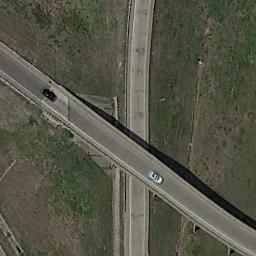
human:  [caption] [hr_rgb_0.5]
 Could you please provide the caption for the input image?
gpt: The cross-line overpass is over the road on the lawn .

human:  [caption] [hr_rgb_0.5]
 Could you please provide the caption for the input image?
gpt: The overpass is next to the grass with some cars .

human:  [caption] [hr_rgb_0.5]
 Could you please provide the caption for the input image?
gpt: There are two cars on the overpass .

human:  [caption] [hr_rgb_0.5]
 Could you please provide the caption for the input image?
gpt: The two overpasses in the picture form a heart shape .

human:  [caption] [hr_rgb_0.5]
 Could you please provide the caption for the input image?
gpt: There are green meadows around the overpass .